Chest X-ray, PA view. Patient: 51 years old, sex M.
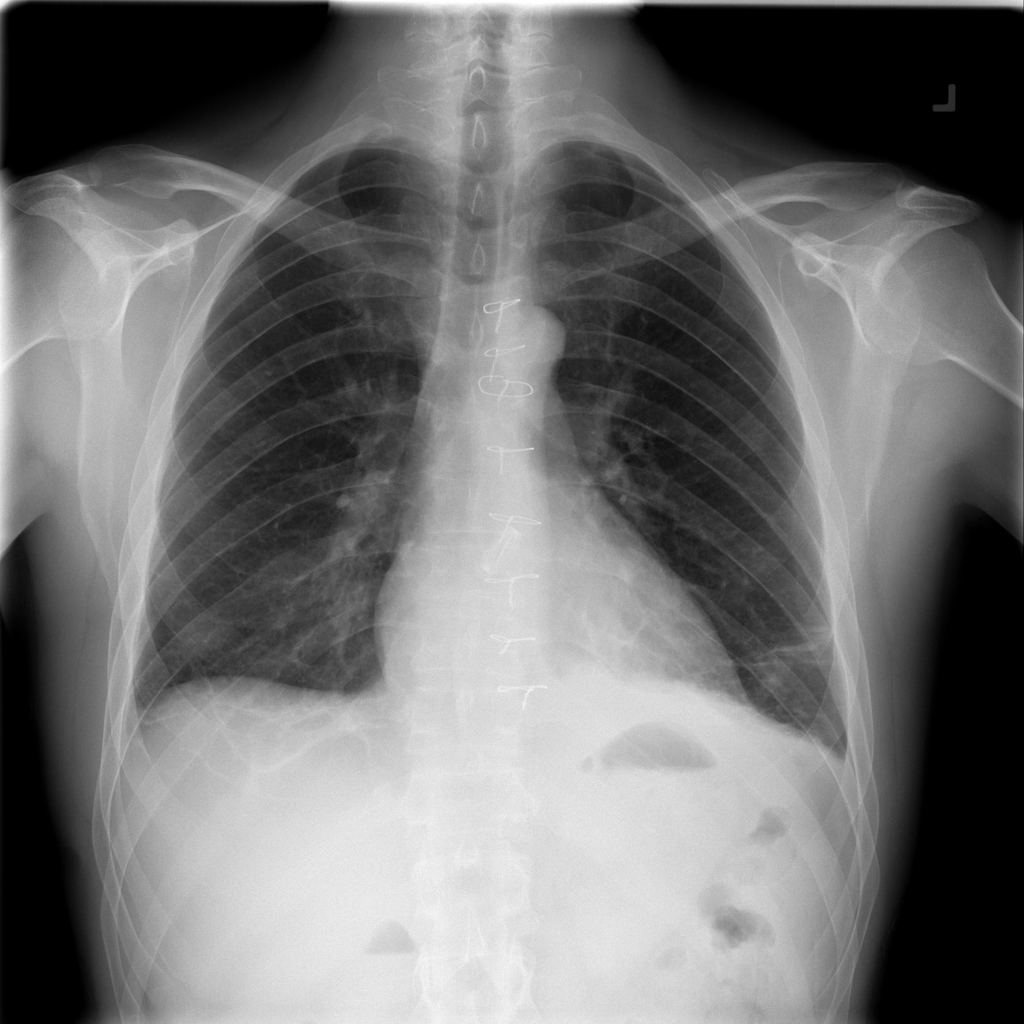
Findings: Atelectasis, Effusion, Infiltration